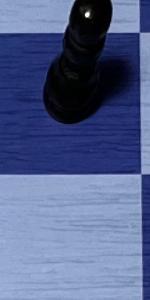
Label: Empty